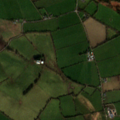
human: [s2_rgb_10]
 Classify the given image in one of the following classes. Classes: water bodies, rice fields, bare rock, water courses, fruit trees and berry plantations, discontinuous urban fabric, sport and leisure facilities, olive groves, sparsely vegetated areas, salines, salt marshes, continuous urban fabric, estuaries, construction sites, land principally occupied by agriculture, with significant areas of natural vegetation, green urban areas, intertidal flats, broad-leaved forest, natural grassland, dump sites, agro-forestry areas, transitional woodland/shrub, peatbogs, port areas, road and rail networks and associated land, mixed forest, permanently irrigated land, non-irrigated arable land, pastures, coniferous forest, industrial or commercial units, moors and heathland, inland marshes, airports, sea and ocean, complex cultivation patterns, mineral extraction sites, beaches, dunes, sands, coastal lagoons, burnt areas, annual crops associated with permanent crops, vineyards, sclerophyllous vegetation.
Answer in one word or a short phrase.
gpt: pastures, mixed forest